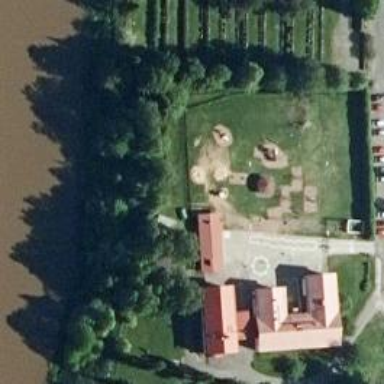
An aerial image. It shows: Kindergarten.